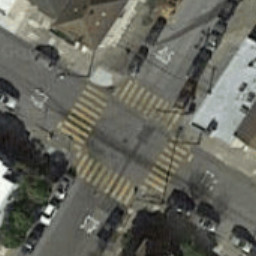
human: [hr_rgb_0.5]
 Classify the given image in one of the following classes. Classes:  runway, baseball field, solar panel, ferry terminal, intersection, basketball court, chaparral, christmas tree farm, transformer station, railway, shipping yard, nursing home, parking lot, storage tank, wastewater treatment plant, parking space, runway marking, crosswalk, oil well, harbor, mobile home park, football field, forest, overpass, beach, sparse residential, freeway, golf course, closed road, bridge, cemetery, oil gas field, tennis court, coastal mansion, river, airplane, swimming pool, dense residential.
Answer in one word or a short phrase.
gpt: crosswalk